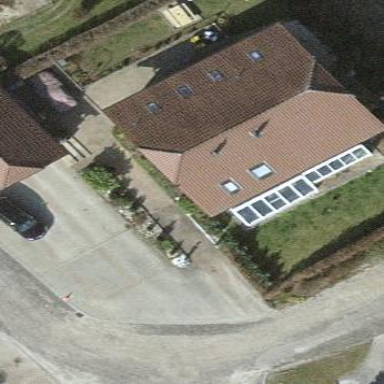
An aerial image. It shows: Building with half-hipped roof.